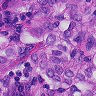
Metastatic tissue present: yes